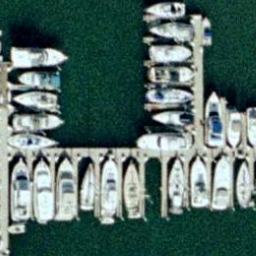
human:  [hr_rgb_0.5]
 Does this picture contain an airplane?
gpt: no

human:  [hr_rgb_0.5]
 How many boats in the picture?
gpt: twenty-five

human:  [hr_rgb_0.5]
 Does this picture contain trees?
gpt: no

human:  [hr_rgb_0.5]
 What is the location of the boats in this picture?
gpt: center